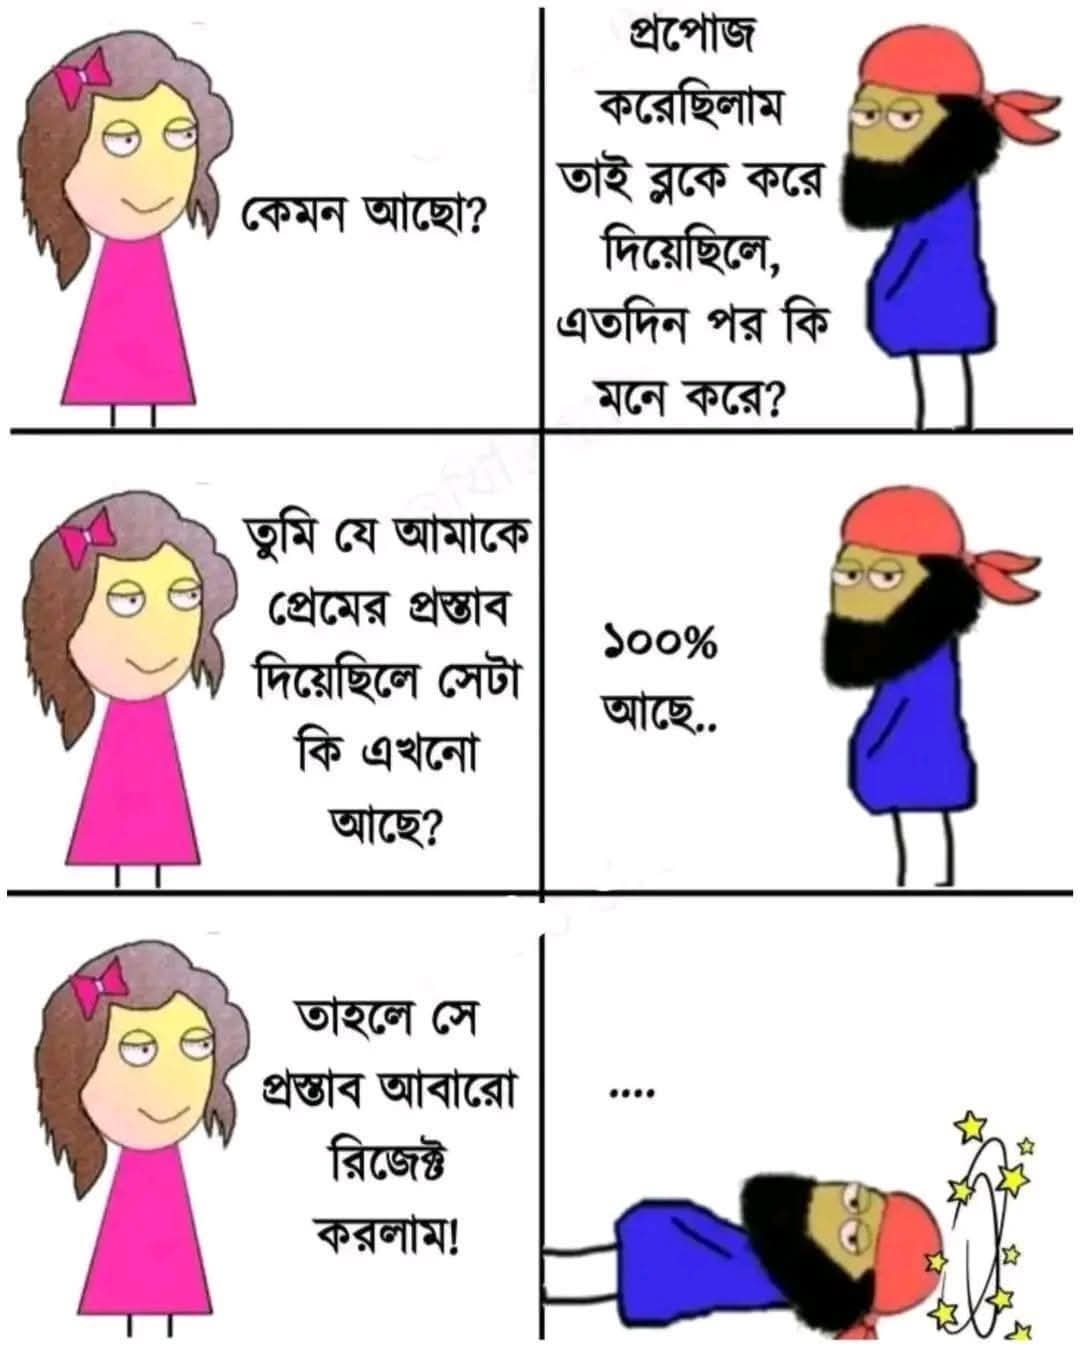
Text: কেমন আছো?
প্রপোজ করেছিলাম তাই ব্লকে করে দিয়েছিলে, এতদিন পর কি মনে করে?
তুমি যে আমাকে প্রেমের প্রস্তাব দিয়েছিলে সেটা কি এখনো আছে?
 ১০০% আছে..
তাহলে সে প্রস্তাব আবারো রিজেক্ট করলাম!

Label: Non Hate